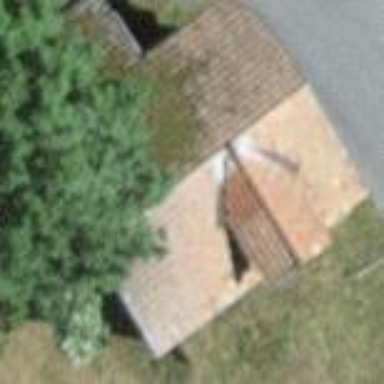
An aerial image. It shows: Barn.